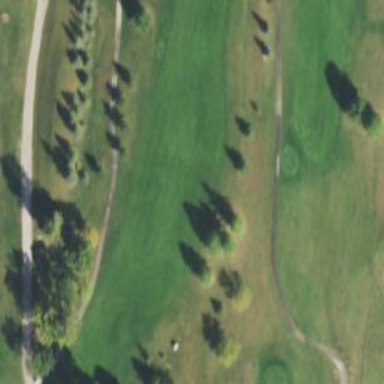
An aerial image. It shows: View of golf hole.